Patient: sex M, age 47
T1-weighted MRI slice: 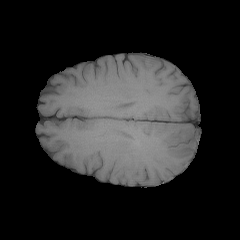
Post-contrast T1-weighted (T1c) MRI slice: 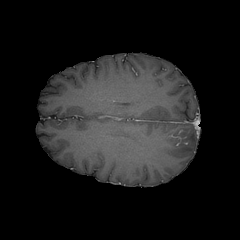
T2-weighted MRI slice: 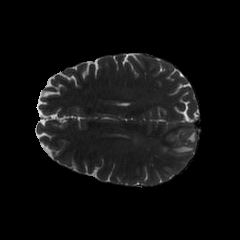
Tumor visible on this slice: yes
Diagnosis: Glioblastoma, IDH-wildtype
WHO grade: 4